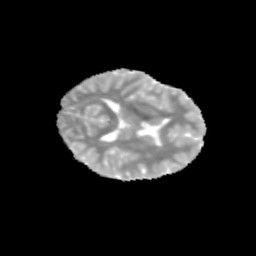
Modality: MD
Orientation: axial
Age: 10
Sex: female
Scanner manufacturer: siemens
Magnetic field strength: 3 T
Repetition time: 3.8 s
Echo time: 0.07 s